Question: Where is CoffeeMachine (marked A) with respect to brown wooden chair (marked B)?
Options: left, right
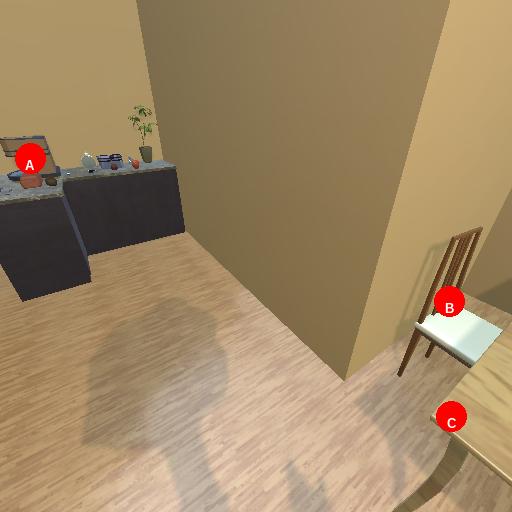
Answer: left